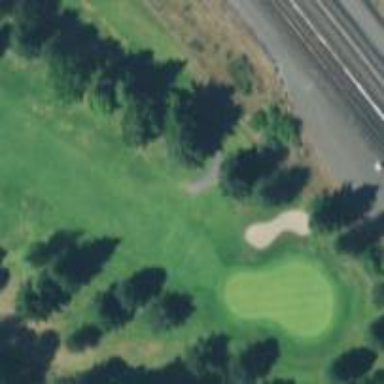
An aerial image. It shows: Service road designated as golf cart path.